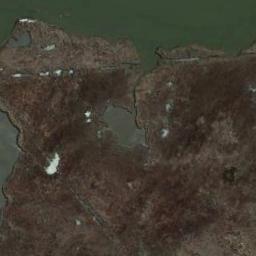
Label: wetland